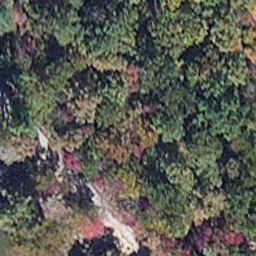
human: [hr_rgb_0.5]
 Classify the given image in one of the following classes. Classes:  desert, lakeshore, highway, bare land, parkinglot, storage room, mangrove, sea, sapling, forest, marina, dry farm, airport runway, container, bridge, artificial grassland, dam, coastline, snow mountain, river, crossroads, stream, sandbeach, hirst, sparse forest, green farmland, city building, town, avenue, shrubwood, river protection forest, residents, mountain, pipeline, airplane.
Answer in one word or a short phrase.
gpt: mangrove